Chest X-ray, AP view. Patient: 33 years old, sex F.
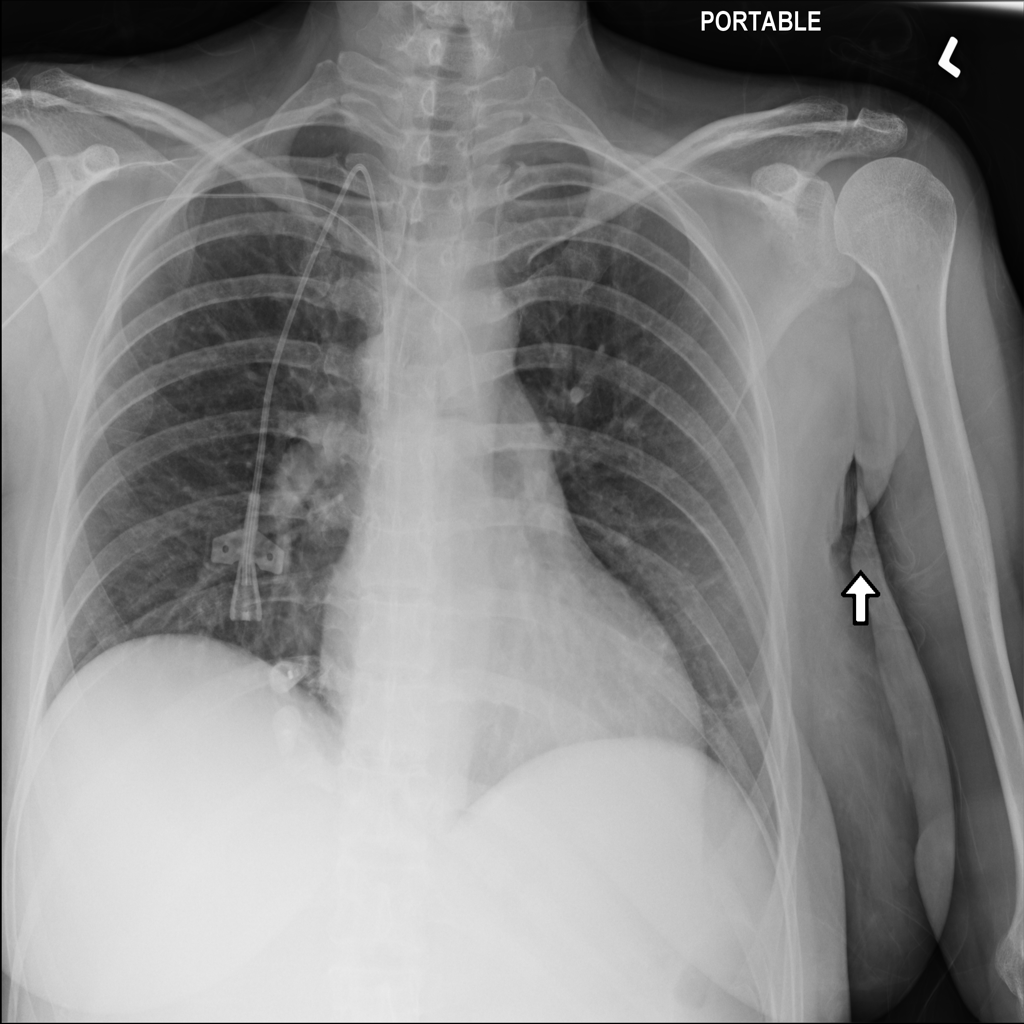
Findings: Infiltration